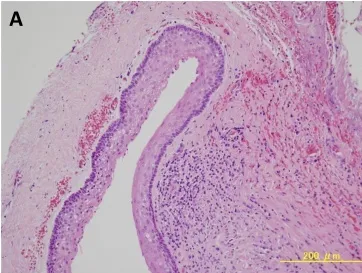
H & E stain and immunohistochemistry for bcl-2 and cytokeratin-10 of the surgical specimen. (A) H & E stain reveals the specimen to be OKC (original magnification x200).
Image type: pathology (h&e)